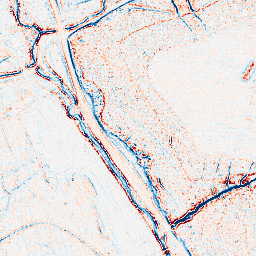
Category: edge_preserving
Decomposition family: anisotropic_diffusion
Decomposition parameters: iterations: 5
kappa: 100
gamma: 0.1
Upsampling method: linear_exact
Upsampling parameters: scale: 8
Upsampling scale: 8